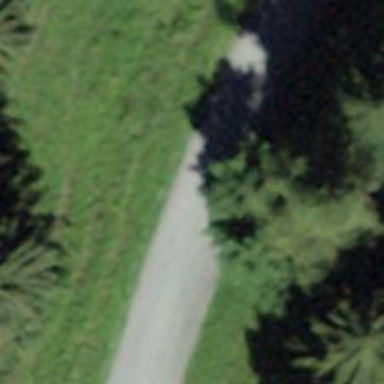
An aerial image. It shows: Unpaved unclassified road.